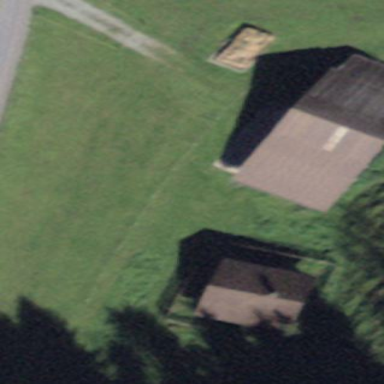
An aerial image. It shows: Barn.